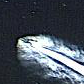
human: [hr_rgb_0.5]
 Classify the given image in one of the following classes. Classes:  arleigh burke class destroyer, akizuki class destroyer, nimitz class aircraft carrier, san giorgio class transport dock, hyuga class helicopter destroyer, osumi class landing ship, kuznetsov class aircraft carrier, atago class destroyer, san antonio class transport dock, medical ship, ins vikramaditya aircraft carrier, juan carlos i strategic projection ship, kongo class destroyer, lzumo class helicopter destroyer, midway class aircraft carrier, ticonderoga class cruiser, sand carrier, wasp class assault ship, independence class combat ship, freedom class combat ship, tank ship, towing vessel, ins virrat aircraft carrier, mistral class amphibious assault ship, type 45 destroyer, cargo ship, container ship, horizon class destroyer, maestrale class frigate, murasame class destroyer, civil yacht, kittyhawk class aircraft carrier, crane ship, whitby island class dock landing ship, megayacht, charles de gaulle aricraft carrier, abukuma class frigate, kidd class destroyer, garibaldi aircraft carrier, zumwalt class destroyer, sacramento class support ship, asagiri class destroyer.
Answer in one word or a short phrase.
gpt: Civil yacht